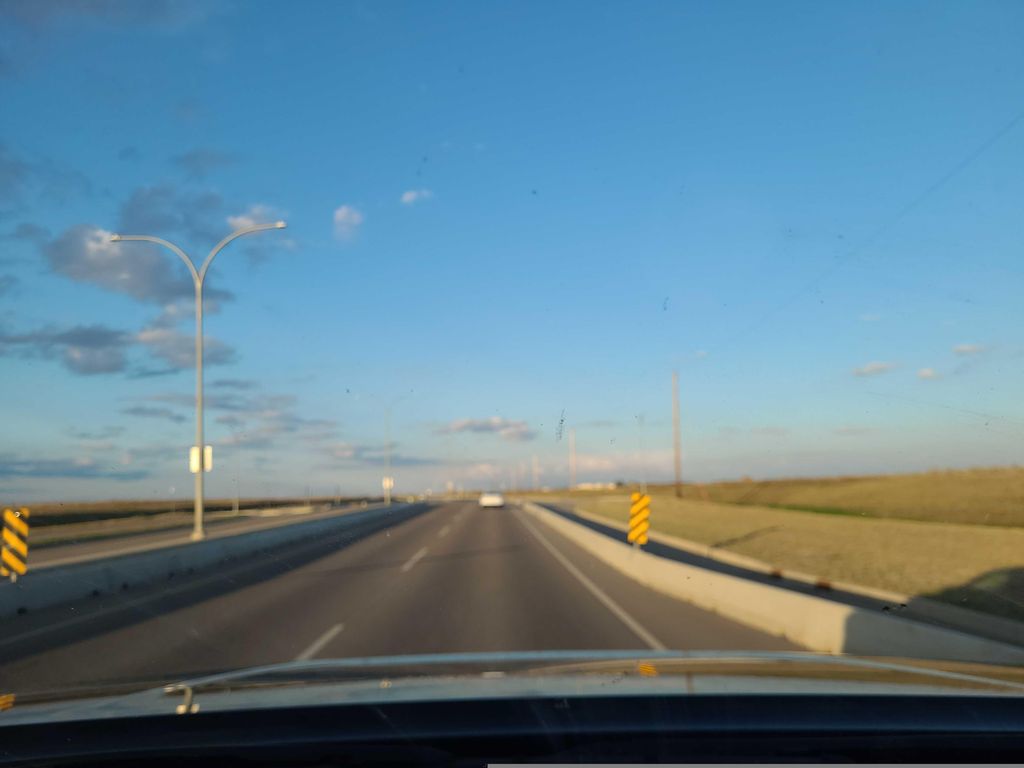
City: saskatoon